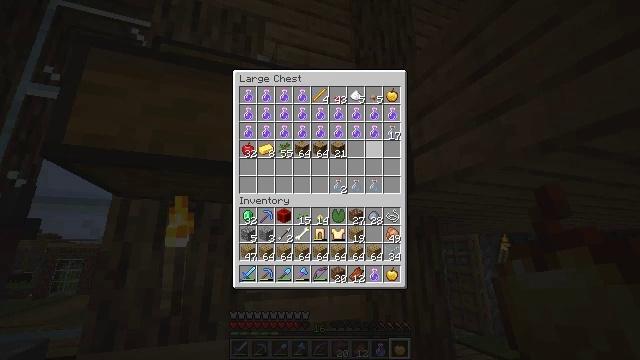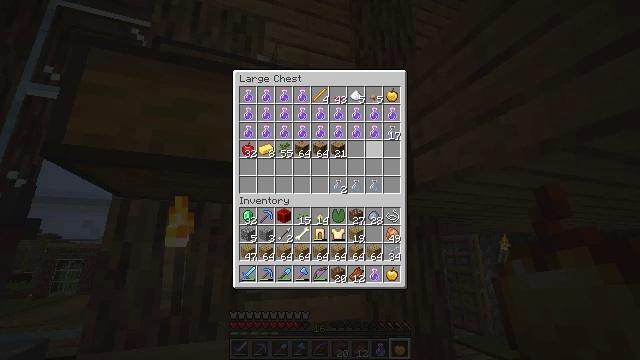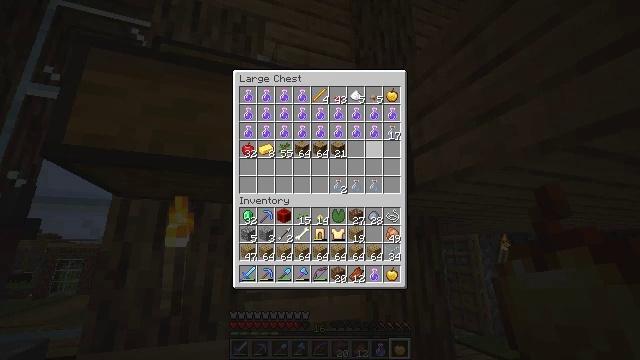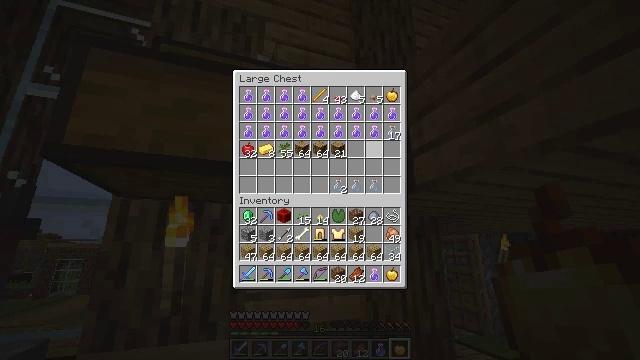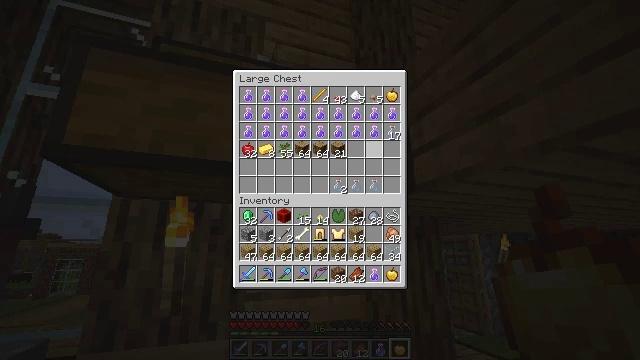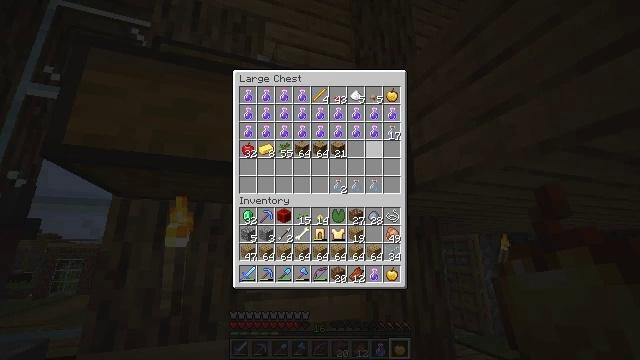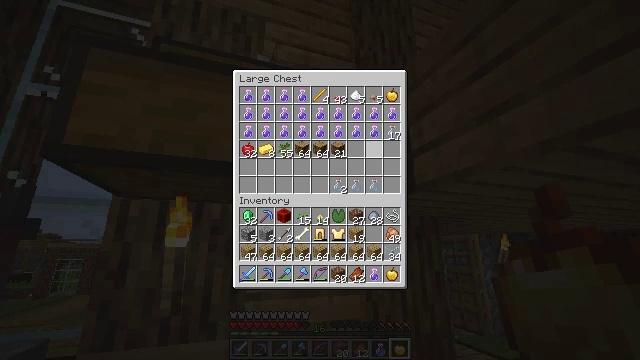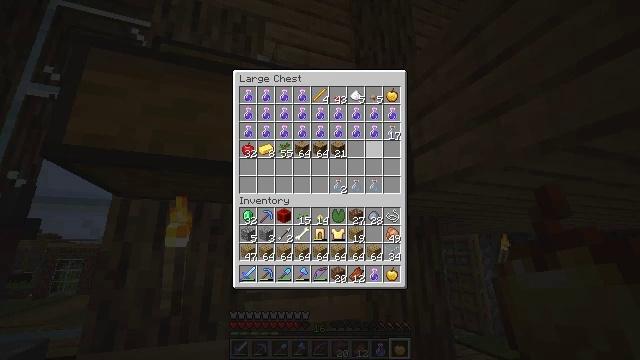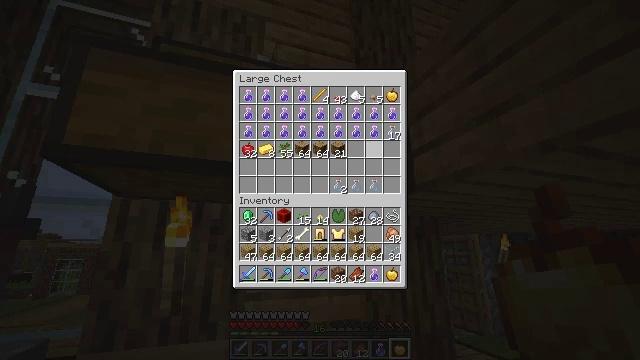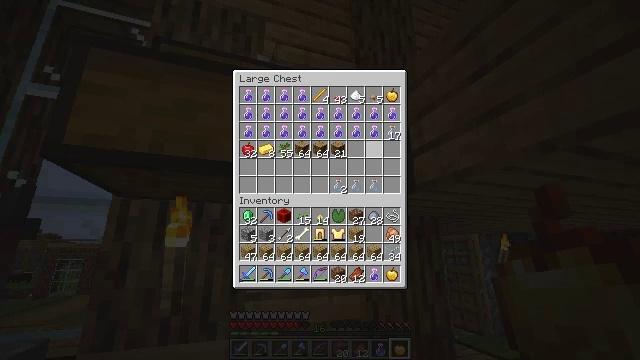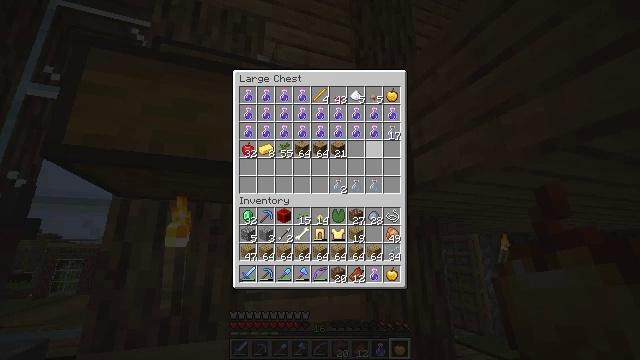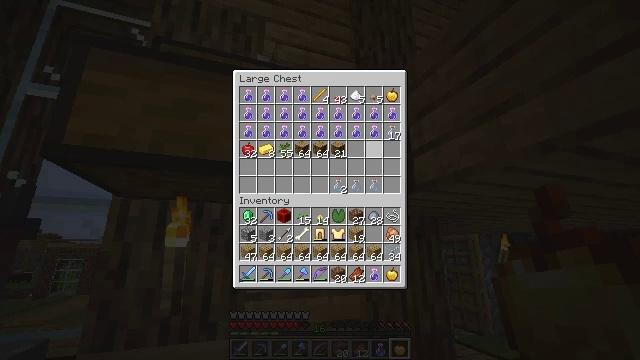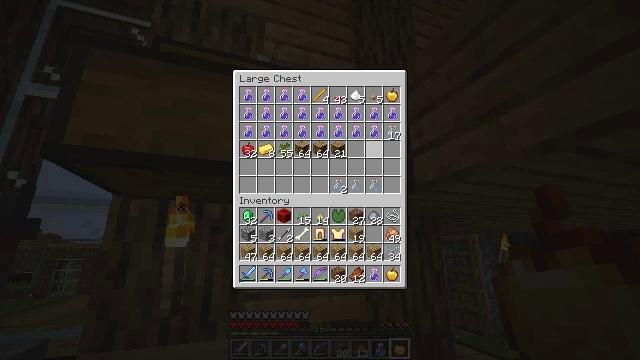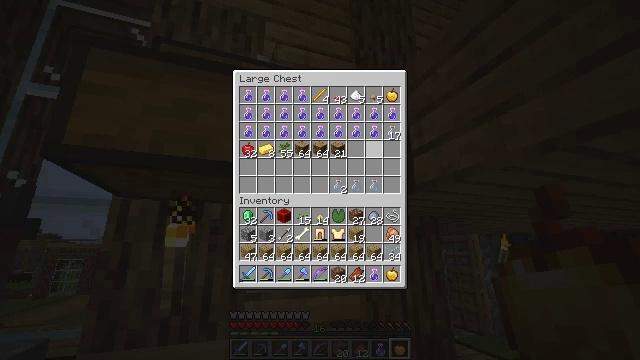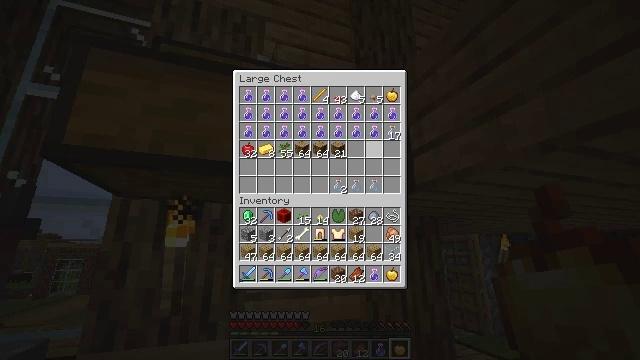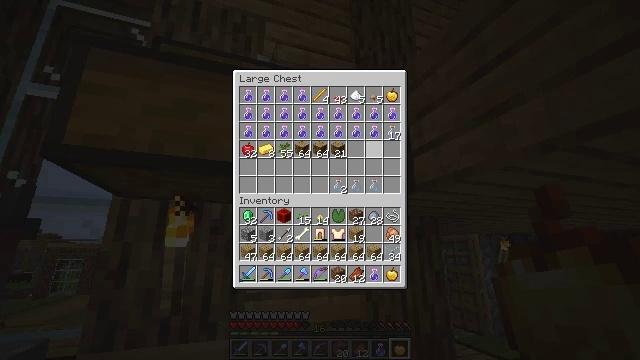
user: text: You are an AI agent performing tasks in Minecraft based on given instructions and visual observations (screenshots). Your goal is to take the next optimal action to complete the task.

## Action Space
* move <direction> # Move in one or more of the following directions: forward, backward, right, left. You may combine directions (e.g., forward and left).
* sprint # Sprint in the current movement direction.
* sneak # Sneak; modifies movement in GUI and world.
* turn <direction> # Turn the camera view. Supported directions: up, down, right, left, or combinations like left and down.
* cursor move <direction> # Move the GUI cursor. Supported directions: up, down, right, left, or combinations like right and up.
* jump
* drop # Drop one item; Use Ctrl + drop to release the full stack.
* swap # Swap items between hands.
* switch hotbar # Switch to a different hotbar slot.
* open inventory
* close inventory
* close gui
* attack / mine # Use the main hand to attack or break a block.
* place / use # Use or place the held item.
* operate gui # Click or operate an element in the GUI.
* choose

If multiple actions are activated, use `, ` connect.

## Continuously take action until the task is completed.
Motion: motion action
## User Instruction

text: Combine the required materials to craft redstone.
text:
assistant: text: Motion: no_op
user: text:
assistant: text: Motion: no_op
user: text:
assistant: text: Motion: no_op
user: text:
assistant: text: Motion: no_op
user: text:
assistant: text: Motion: no_op
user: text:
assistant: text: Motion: no_op
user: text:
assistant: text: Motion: no_op
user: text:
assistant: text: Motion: no_op
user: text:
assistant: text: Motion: no_op
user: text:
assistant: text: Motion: no_op
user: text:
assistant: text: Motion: no_op
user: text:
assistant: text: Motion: no_op
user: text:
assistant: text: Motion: no_op
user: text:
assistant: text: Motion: no_op
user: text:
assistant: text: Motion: no_op
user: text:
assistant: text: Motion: no_op
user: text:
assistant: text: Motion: no_op
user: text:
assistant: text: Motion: no_op
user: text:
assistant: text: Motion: no_op
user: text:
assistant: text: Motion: no_op
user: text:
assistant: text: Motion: no_op
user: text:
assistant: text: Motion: no_op
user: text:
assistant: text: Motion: no_op
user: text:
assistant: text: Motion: no_op
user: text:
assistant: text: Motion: no_op
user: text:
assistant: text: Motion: no_op
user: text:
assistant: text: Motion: no_op
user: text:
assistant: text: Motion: no_op
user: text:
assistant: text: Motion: no_op
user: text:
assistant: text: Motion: no_op